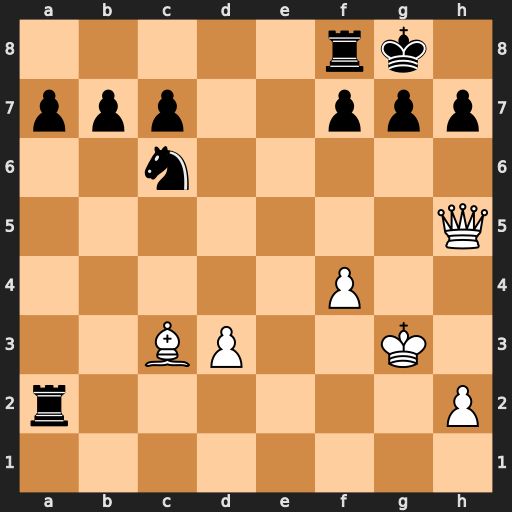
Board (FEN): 5rk1/ppp2ppp/2n5/7Q/5P2/2BP2K1/r6P/8
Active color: w
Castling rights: -
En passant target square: -
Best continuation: Qg5 f6 Qd5+ Kh8 Qxa2